Aerial crown-view tile of a tropical tree (Barro Colorado Island, Panama), acquired 20250616:
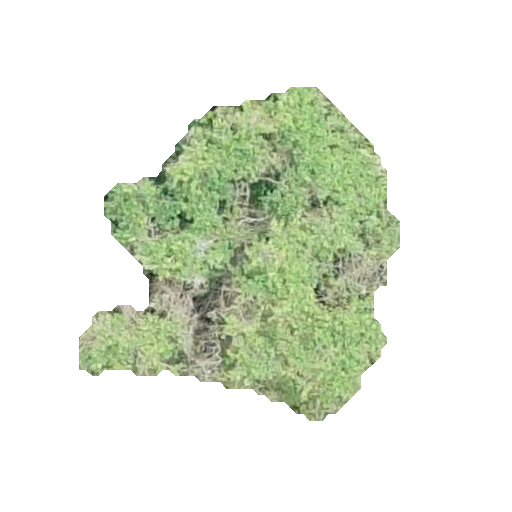
Species: Guapira myrtiflora
GBIF accepted scientific name: Guapira myrtiflora
Crown area: 103.234 m²